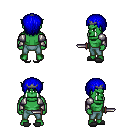
a pixel art fantasy rpg character, male body template, orc, green skin, steel arm armor, teal pants, blue plain hairstyle, iron tiara, gray slippers, dagger, four views (front, back, left, right), 2x2 character sprite sheet, small pixel art, hard edges, no anti-aliasing